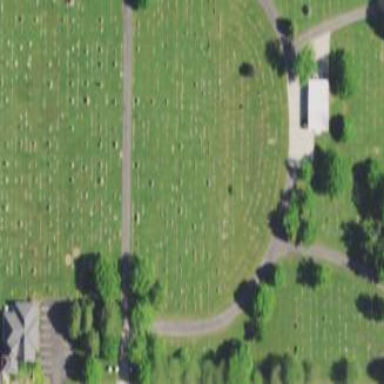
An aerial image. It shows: Grave yard.